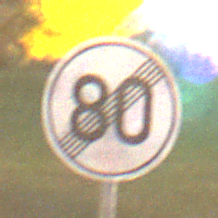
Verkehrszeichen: EndeGeschwindigkeit80
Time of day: Night
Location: Outdoor (Suburban)
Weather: Clear
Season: NotSpecified
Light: Artificial